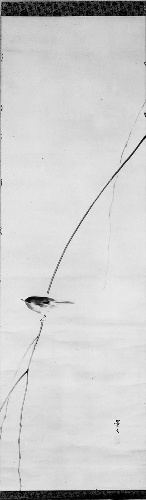
Artist: Matsumura Keibun|Matsumura Keibun
Artist bio: Japanese, 1779–1843|Japanese, 1779–1843
Object type: Hanging scroll
Classification: Paintings
Medium: Hanging scroll; ink and color on paper
Culture: Japan
Period: Edo period (1615–1868)
Dimensions: 40 1/8 x 11 7/8 in. (101.9 x 30.2 cm)
Department: Asian Art
Credit line: The Howard Mansfield Collection, Purchase, Rogers Fund, 1936
Accession year: 1936
Repository: Metropolitan Museum of Art, New York, NY
Tags: Birds